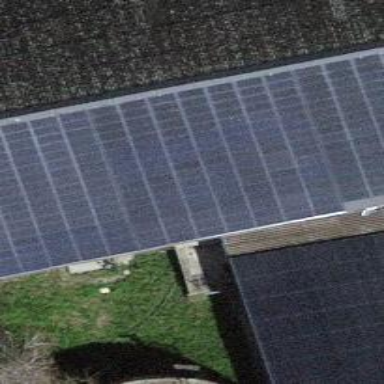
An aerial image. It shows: Solar power generator using photovoltaic panels.